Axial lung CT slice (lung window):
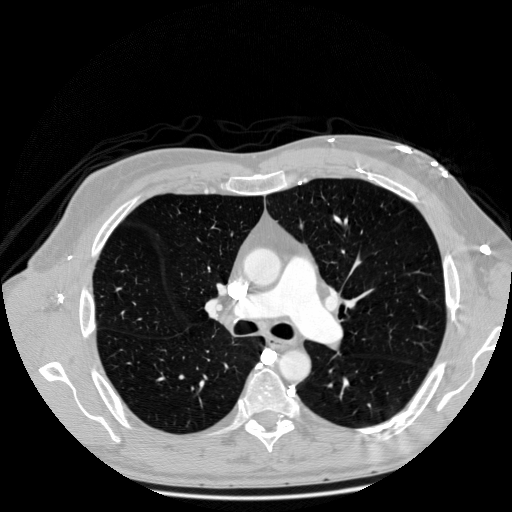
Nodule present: no